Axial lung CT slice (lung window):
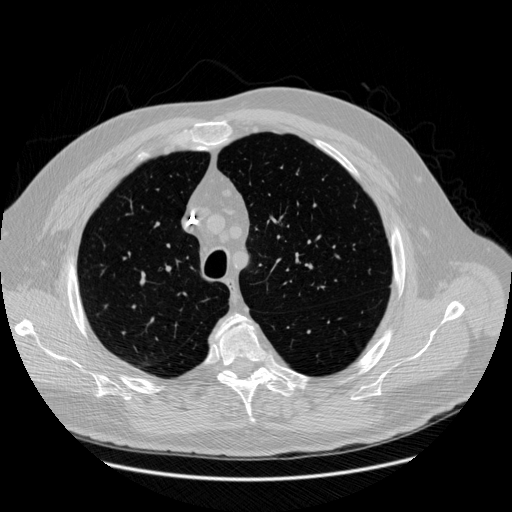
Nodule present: no